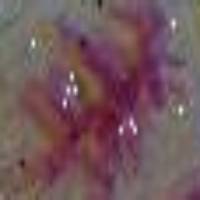
Label: metaphase